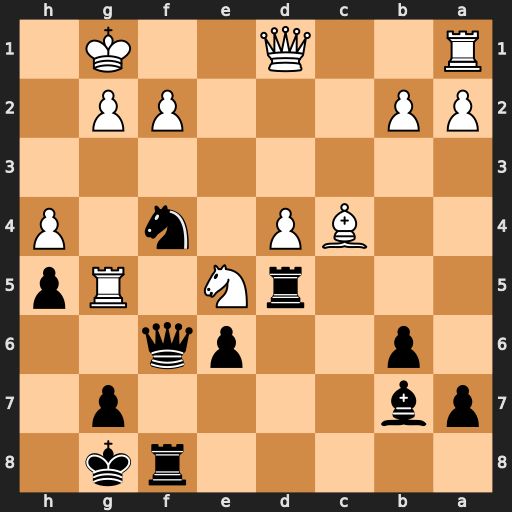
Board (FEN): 5rk1/pb4p1/1p2pq2/3rN1Rp/2BP1n1P/8/PP3PP1/R2Q2K1
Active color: b
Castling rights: -
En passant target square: -
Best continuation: Nh3+ Kh2 Nxg5